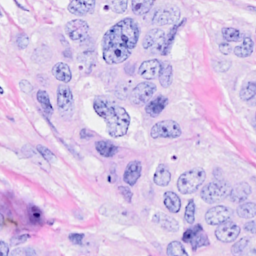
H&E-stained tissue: Breast